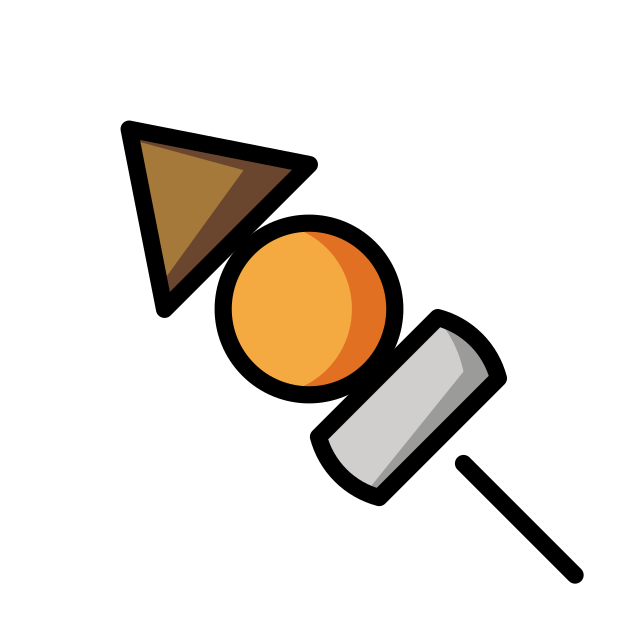
oden